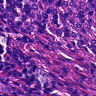
Metastatic tissue present: no